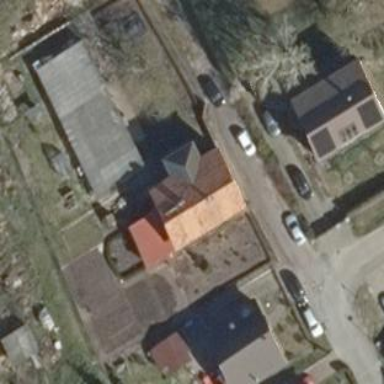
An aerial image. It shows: Part of building.